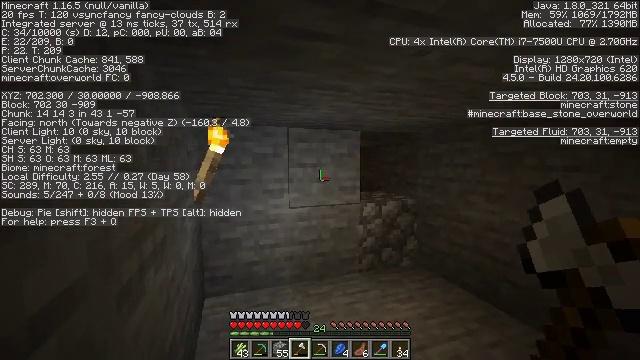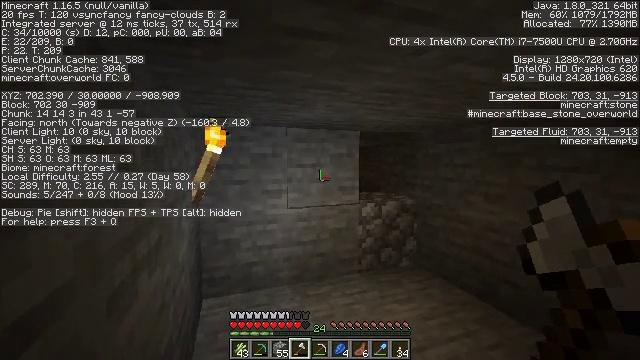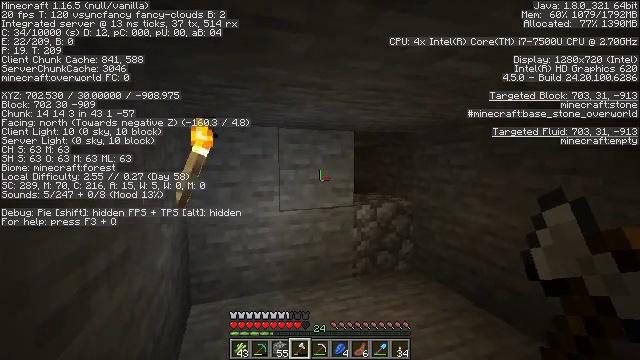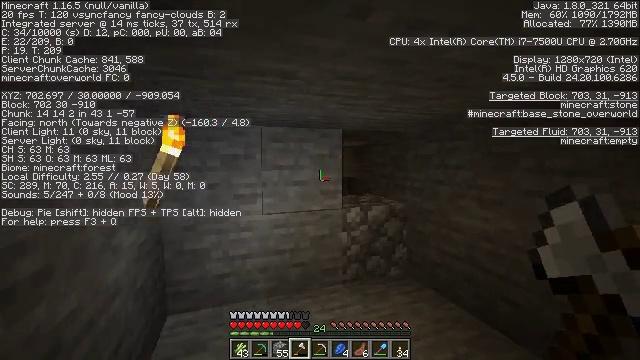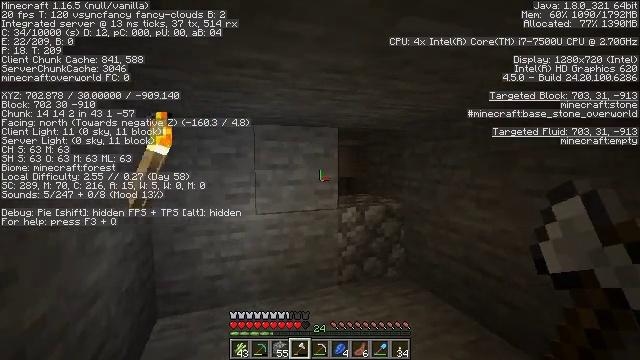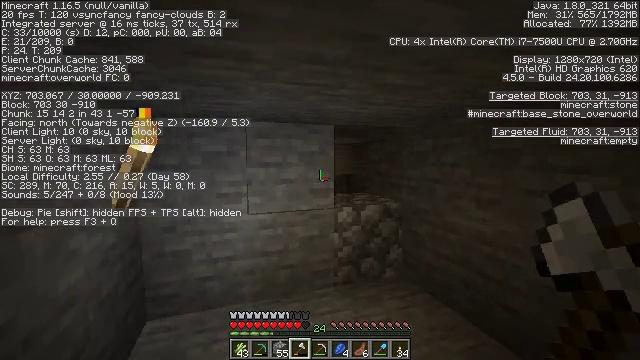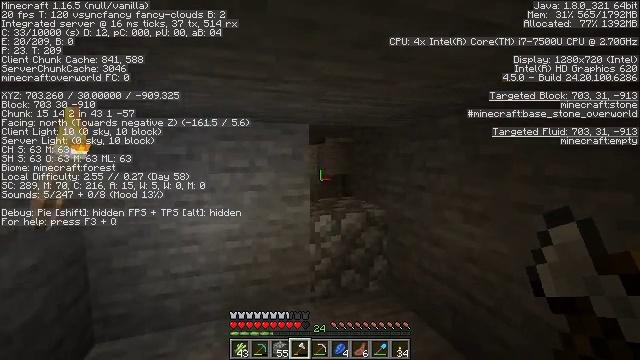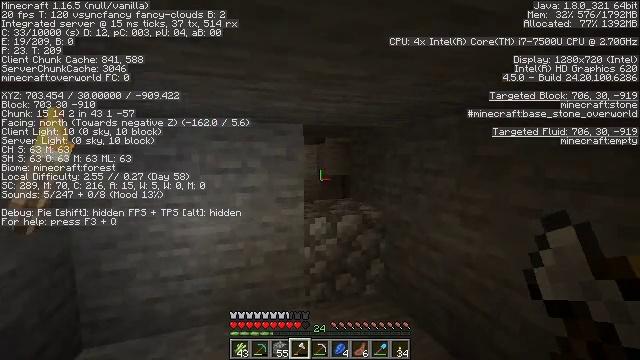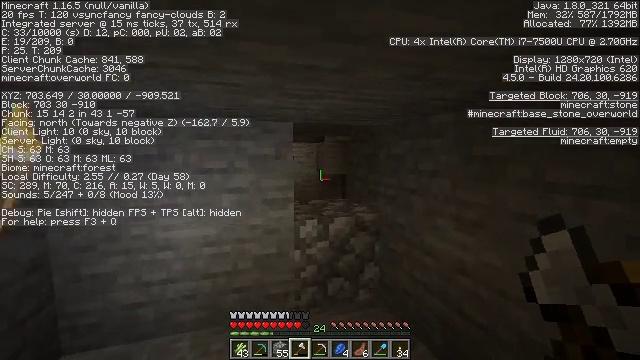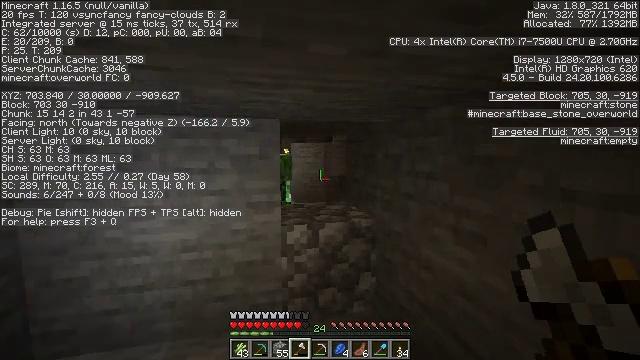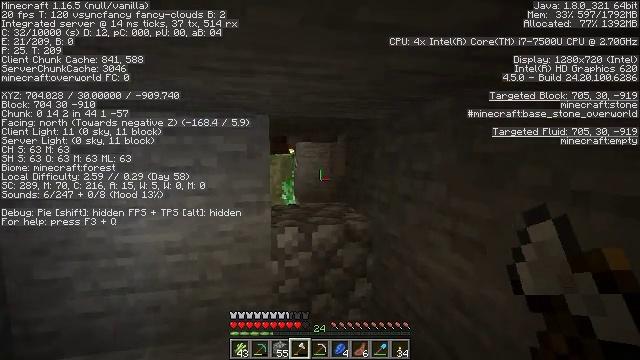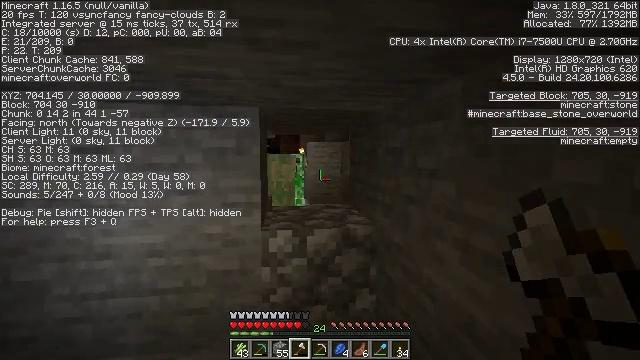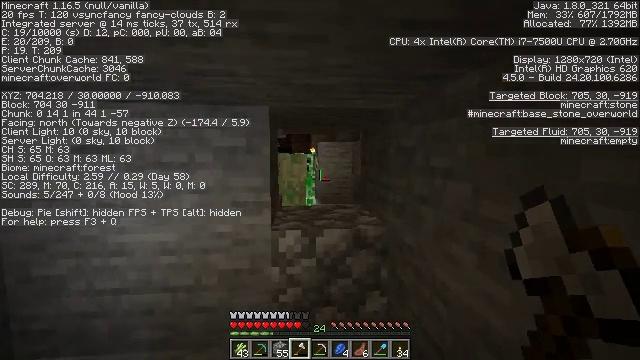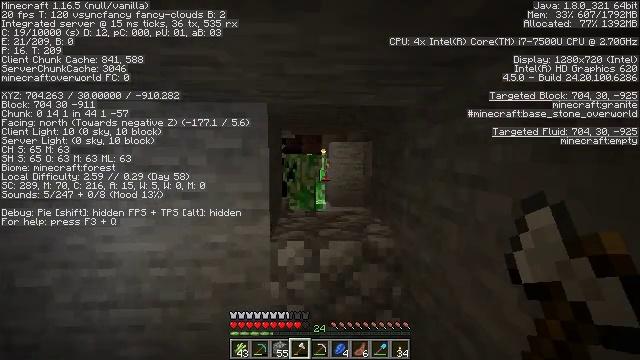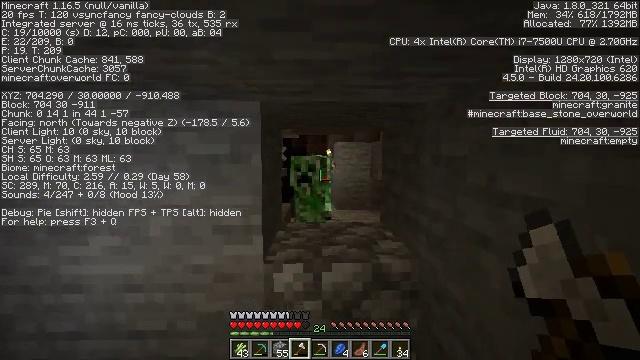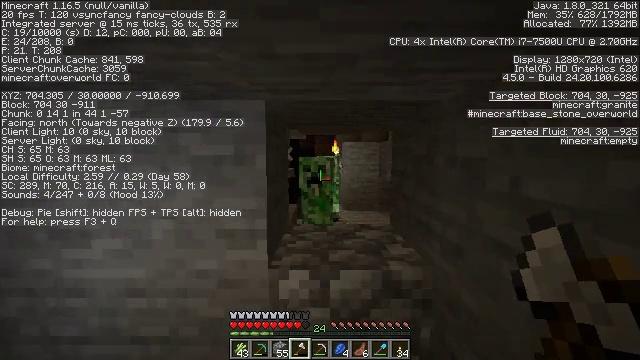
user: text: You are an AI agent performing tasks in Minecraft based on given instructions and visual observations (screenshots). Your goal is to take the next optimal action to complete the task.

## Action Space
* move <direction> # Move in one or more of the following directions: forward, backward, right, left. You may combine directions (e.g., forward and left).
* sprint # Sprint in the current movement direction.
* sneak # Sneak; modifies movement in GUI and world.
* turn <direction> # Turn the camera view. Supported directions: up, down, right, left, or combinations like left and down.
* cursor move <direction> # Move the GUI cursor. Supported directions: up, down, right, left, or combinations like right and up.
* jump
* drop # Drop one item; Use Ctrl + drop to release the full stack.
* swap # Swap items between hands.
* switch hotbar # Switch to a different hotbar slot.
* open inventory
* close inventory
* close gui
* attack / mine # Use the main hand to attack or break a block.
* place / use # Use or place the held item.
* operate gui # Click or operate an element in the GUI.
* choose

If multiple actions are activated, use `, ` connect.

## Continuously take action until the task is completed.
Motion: motion action
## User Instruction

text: Combat the creeper.
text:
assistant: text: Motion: move forward and move right
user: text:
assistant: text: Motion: move forward and move right
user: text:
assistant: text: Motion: move forward and move right
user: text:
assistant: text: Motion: move forward and move right
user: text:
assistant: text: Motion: move forward and move right
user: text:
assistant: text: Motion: move forward and move right
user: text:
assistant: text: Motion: move forward and move right
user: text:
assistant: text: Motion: move forward and move right
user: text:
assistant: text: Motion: move forward and move right, turn left
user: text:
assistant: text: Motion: move forward and move right, turn left
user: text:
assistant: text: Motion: move forward, turn left
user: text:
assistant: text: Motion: move forward, turn left
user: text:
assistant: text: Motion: move forward, turn left
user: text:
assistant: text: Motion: move forward, turn left
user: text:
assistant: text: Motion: move forward, turn left
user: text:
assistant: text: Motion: turn left
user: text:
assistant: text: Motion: no_op
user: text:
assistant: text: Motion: no_op
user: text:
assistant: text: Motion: no_op
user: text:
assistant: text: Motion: attack / mine
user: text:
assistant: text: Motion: attack / mine
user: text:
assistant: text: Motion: attack / mine
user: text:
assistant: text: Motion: no_op
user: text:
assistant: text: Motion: turn right
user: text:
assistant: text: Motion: turn right
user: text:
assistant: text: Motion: move back
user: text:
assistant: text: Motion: move back, turn right
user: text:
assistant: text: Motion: move back
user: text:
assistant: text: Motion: move back, attack / mine
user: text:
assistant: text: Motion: attack / mine